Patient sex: F
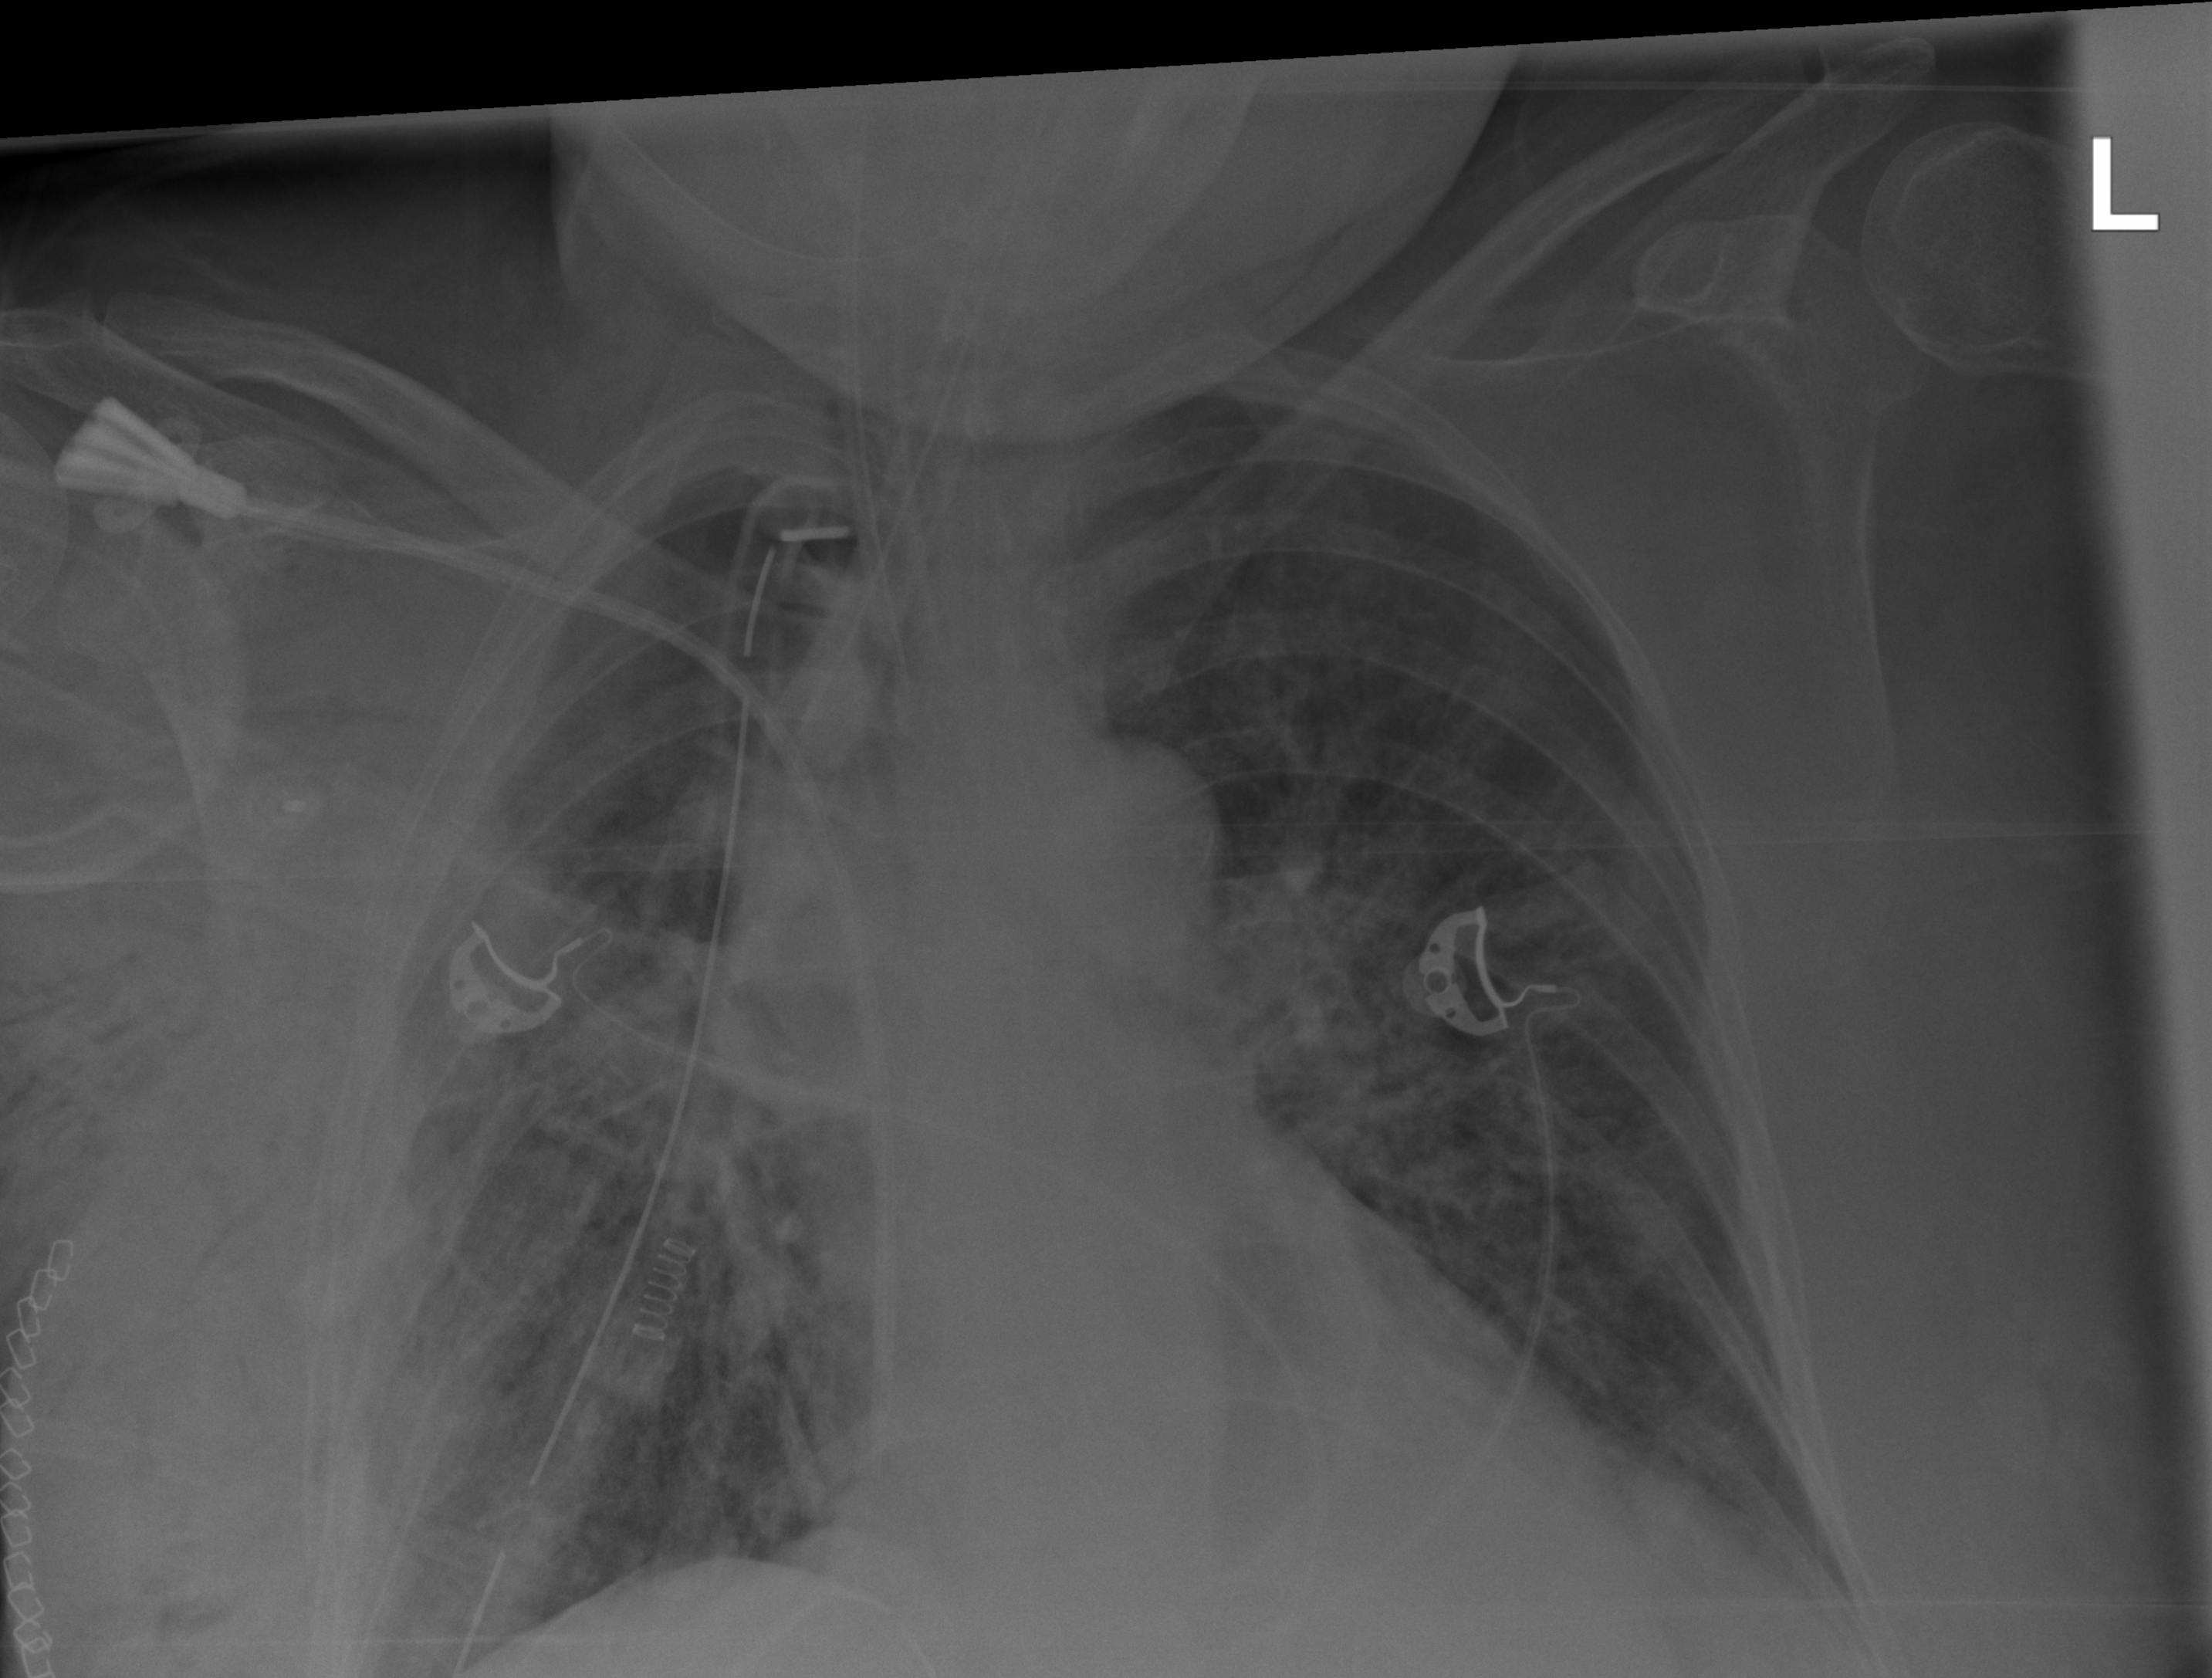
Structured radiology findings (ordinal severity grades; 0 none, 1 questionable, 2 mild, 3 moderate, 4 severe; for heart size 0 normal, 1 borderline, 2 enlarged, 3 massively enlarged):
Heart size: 0
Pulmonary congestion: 2
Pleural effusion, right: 0
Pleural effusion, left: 0
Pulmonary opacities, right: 3
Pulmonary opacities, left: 2
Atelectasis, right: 3
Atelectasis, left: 2